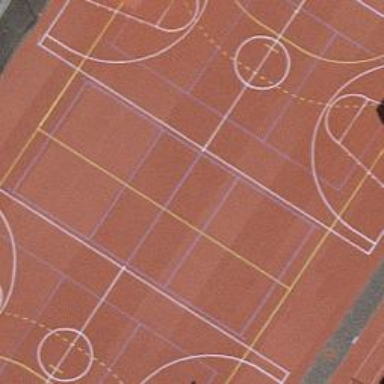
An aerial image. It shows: Handball pitch with tartan surface.